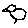
Label: bird